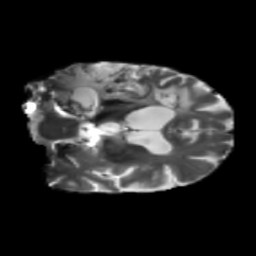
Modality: T2w
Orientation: coronal
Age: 67
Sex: male
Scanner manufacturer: siemens
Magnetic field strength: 3 T
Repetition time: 5.25 s
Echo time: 0.08 s